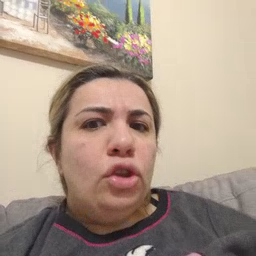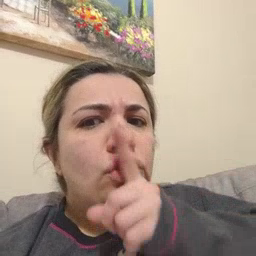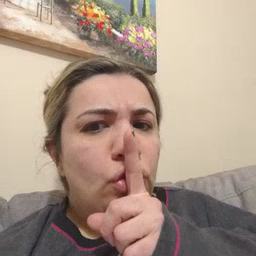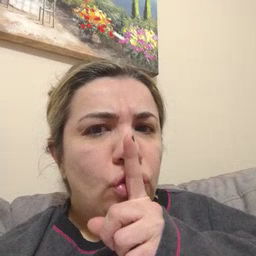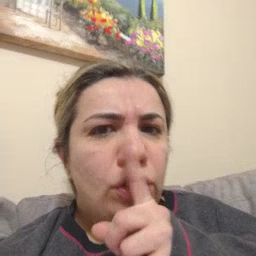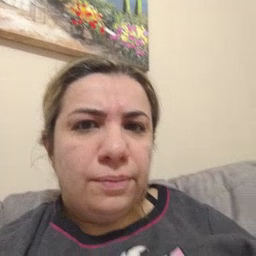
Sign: shhh